Question: I have a repository that looks like this:

These are two orphaned trees in the same repository.
Commit was created by modifying commit (but this was not recorded by git)
Changes from commit were manually (file by file editing) merged into the left tree creating commit (again, not recorded by git).
Now I want merge and .
How can I rewrite the history (or any other method) so that this merge ,and any subsequent merges between the trees, will be automatic?
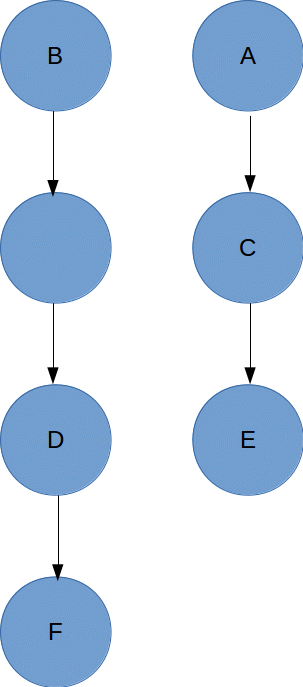
Answer: You can use "grafts" to provisionally rewire ancestry, and 'git filter-branch' to lock it in. Here,
'''
echo 'git rev-parse $B $A' >> .git/info/grafts # $B etc are shas or however
echo 'git rev-parse $D $B $C' >> .git/info/grafts # you want to refer to the commits
'''
tell this particular repo to behave as if A was listed as B's first parent, and as if D had B and C for parents. Then you can do the merge, and git will find the correct merge base. At this point just deleting the grafts file is an option since there might not be much point going back and rewriting the earlier commit ancestries, since you've got a correct merge base for any future work, but if rewrite is an option for you a 'git filter-branch -- --all' will apply all the grafts you listed.
Do this in a scratch repo so you can experiment:
'''
git clone -s . $TMPDIR/foo
cd !$
mkdir .git/info
# do the echoes above here, then
git log --graph --decorate --oneline --all
# will show you that this repo sees the grafted ancestry links.
git filter-branch -- --all
'''
and it will pop messages showing you which references were moved to rewritten history and which weren't.
Back out procedure if anything goes wrong here is to cd back to your original repo and wipe the clone. Anything goes right, force-push the rewrites back to your main repo (if a rewritten branch is checked out there you'll have to detach your HEAD from it first, 'cd -; git checkout @^0; cd -; git push etc; cd -; git checkout @{-1}').